Aerial crown-view tile of a tropical tree (Barro Colorado Island, Panama), acquired 20241014:
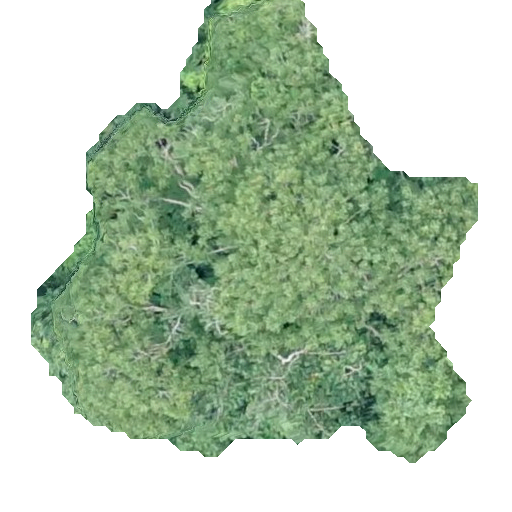
Species: Astronium graveolens
GBIF accepted scientific name: Astronium graveolens
Crown area: 213.255 m²